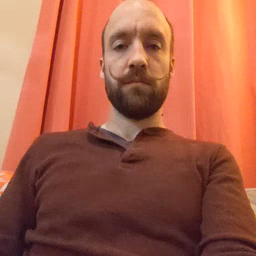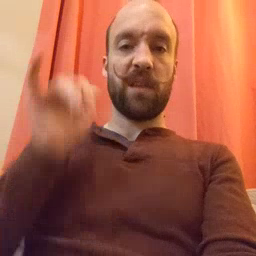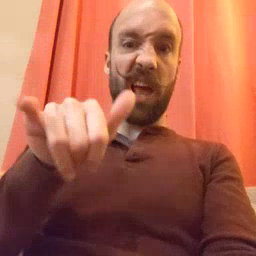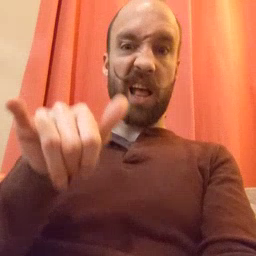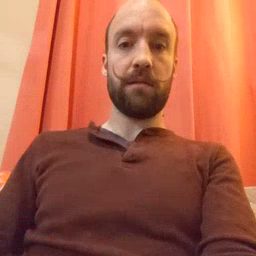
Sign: that